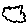
Label: cloud